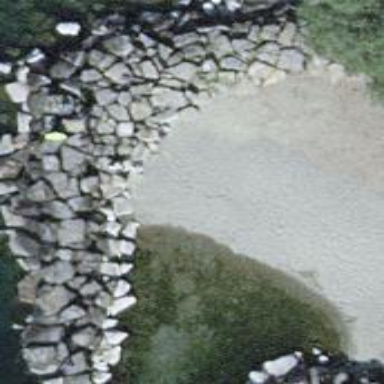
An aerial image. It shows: Breakwater structure.